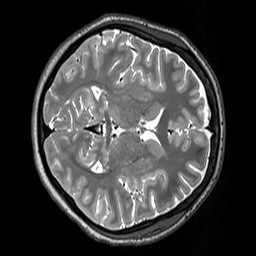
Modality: T2w
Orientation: axial
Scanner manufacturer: siemens
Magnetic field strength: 3 T
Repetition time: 3.2 s
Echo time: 0.406 s